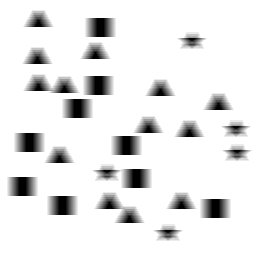
Squares: 9
Triangles: 13
Stars: 5
Total shapes: 27